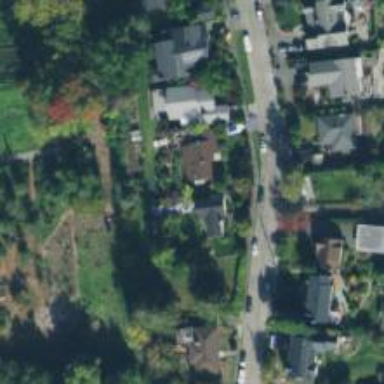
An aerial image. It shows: Alleyway designated as service road.